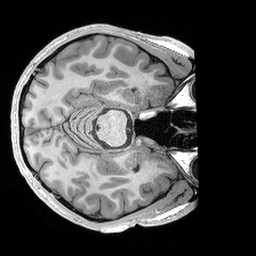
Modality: T1w
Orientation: axial
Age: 20
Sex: male
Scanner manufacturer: siemens
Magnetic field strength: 3 T
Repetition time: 2.4 s
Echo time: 0.00191 s